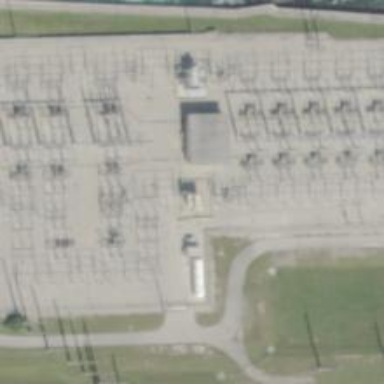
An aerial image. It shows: Switch for power supply.